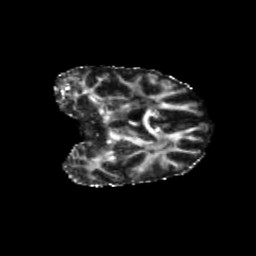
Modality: FA
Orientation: coronal
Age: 50
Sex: female
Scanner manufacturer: siemens
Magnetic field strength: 3 T
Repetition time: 5.25 s
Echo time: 0.08 s